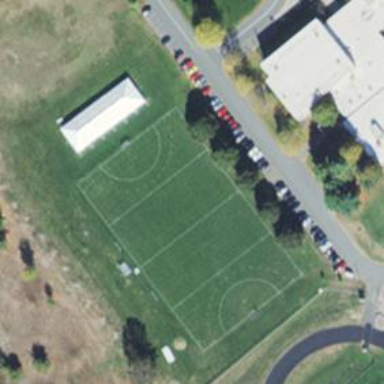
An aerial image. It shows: Field hockey pitch where players can enjoy the sport.